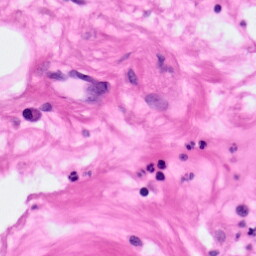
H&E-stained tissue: Pancreatic